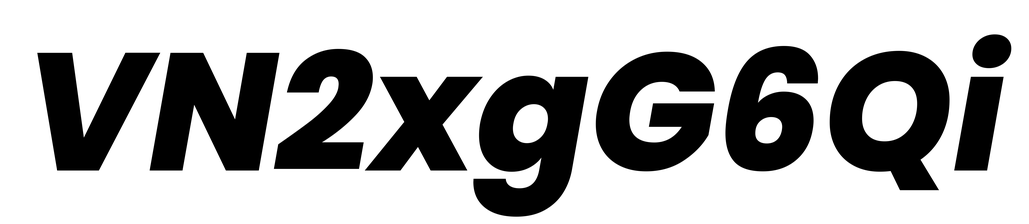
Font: Poppins-ExtraBoldItalic